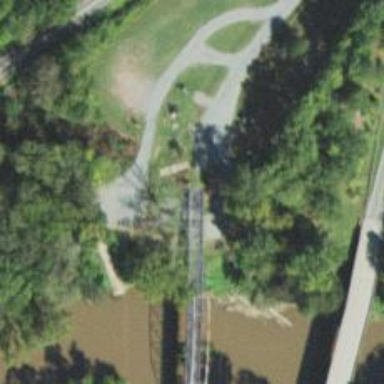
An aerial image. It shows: Footway bridge.